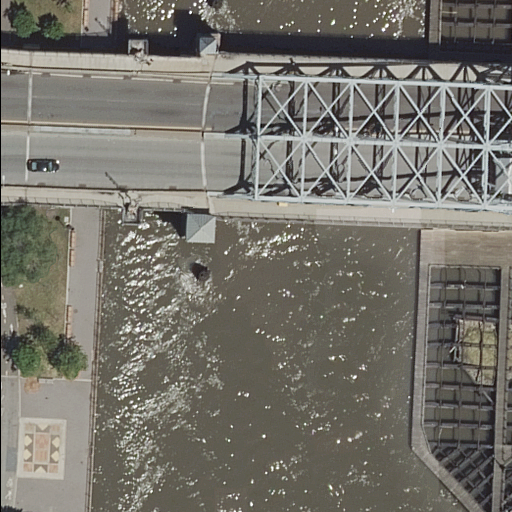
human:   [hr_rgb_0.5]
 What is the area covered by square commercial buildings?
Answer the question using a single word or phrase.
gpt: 0m2

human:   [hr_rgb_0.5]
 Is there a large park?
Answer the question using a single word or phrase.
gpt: yes

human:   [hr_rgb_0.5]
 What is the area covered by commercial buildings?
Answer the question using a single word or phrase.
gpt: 0m2

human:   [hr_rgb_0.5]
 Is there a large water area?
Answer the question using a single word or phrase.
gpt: yes

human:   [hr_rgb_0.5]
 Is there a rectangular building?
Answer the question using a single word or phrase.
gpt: no

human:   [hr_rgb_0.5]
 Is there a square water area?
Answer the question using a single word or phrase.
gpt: no

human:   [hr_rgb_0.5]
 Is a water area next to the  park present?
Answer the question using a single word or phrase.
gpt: yes

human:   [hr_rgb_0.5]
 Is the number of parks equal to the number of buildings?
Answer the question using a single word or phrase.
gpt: no

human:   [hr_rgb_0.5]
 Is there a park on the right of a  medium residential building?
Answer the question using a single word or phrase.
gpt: no

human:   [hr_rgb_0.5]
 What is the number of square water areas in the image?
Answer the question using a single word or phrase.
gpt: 0

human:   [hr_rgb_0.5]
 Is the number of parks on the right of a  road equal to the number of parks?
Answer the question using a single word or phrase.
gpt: yes

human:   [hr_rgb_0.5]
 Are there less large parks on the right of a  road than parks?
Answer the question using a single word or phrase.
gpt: no

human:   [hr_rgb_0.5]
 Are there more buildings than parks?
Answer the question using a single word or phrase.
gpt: no

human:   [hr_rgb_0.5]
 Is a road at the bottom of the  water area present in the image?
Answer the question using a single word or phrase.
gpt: yes

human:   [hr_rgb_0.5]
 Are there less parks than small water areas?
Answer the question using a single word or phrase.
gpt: no

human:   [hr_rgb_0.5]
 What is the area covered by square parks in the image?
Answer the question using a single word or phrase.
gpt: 0m2

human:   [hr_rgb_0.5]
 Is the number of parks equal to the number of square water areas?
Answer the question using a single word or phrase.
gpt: no

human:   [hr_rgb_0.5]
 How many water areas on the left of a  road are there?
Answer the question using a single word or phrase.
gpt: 0

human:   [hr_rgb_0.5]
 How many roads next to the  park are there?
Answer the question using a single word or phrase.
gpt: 6

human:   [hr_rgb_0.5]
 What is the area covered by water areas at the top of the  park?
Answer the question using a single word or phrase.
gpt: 0m2

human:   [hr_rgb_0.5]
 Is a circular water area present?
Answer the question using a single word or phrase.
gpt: no

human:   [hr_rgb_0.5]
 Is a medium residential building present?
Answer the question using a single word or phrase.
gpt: no

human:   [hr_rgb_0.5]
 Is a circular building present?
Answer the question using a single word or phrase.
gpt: no

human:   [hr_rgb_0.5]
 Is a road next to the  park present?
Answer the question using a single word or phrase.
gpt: yes

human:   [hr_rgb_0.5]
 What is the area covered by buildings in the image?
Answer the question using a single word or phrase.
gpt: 0m2

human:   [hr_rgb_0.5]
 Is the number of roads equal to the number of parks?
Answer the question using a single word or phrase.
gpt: no

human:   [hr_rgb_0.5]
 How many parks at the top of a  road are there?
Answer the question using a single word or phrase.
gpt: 1

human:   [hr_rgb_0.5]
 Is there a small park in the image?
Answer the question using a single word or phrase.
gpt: no

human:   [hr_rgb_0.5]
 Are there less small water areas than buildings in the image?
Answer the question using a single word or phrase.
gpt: no

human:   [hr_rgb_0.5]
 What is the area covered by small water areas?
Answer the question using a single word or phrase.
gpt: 0m2

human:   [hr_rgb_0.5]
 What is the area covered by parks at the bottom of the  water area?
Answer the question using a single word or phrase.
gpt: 0m2

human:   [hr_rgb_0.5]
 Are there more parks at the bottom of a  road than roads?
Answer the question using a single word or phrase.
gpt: no

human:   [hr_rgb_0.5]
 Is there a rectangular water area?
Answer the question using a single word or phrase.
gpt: no

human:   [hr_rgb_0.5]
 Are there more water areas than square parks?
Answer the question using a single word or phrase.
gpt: yes

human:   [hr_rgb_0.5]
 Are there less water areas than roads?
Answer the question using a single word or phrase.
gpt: yes

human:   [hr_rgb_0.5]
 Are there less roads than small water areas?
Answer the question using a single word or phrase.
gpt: no